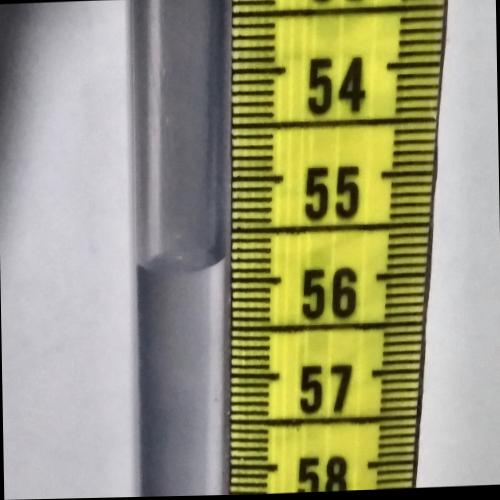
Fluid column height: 55.8 cm